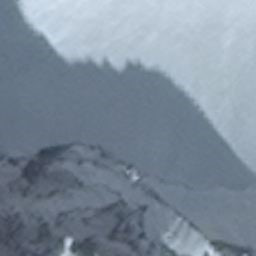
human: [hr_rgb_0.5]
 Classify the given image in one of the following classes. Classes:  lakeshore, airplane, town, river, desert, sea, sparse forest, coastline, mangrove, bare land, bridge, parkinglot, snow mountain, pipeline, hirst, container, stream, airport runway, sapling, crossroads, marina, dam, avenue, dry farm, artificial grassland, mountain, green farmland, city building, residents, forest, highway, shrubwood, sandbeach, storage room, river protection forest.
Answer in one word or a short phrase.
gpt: snow mountain